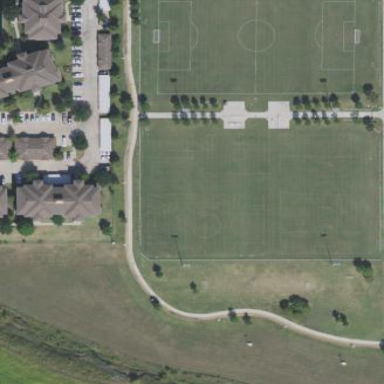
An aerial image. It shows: Soccer pitch for leisure land activities.